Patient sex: M
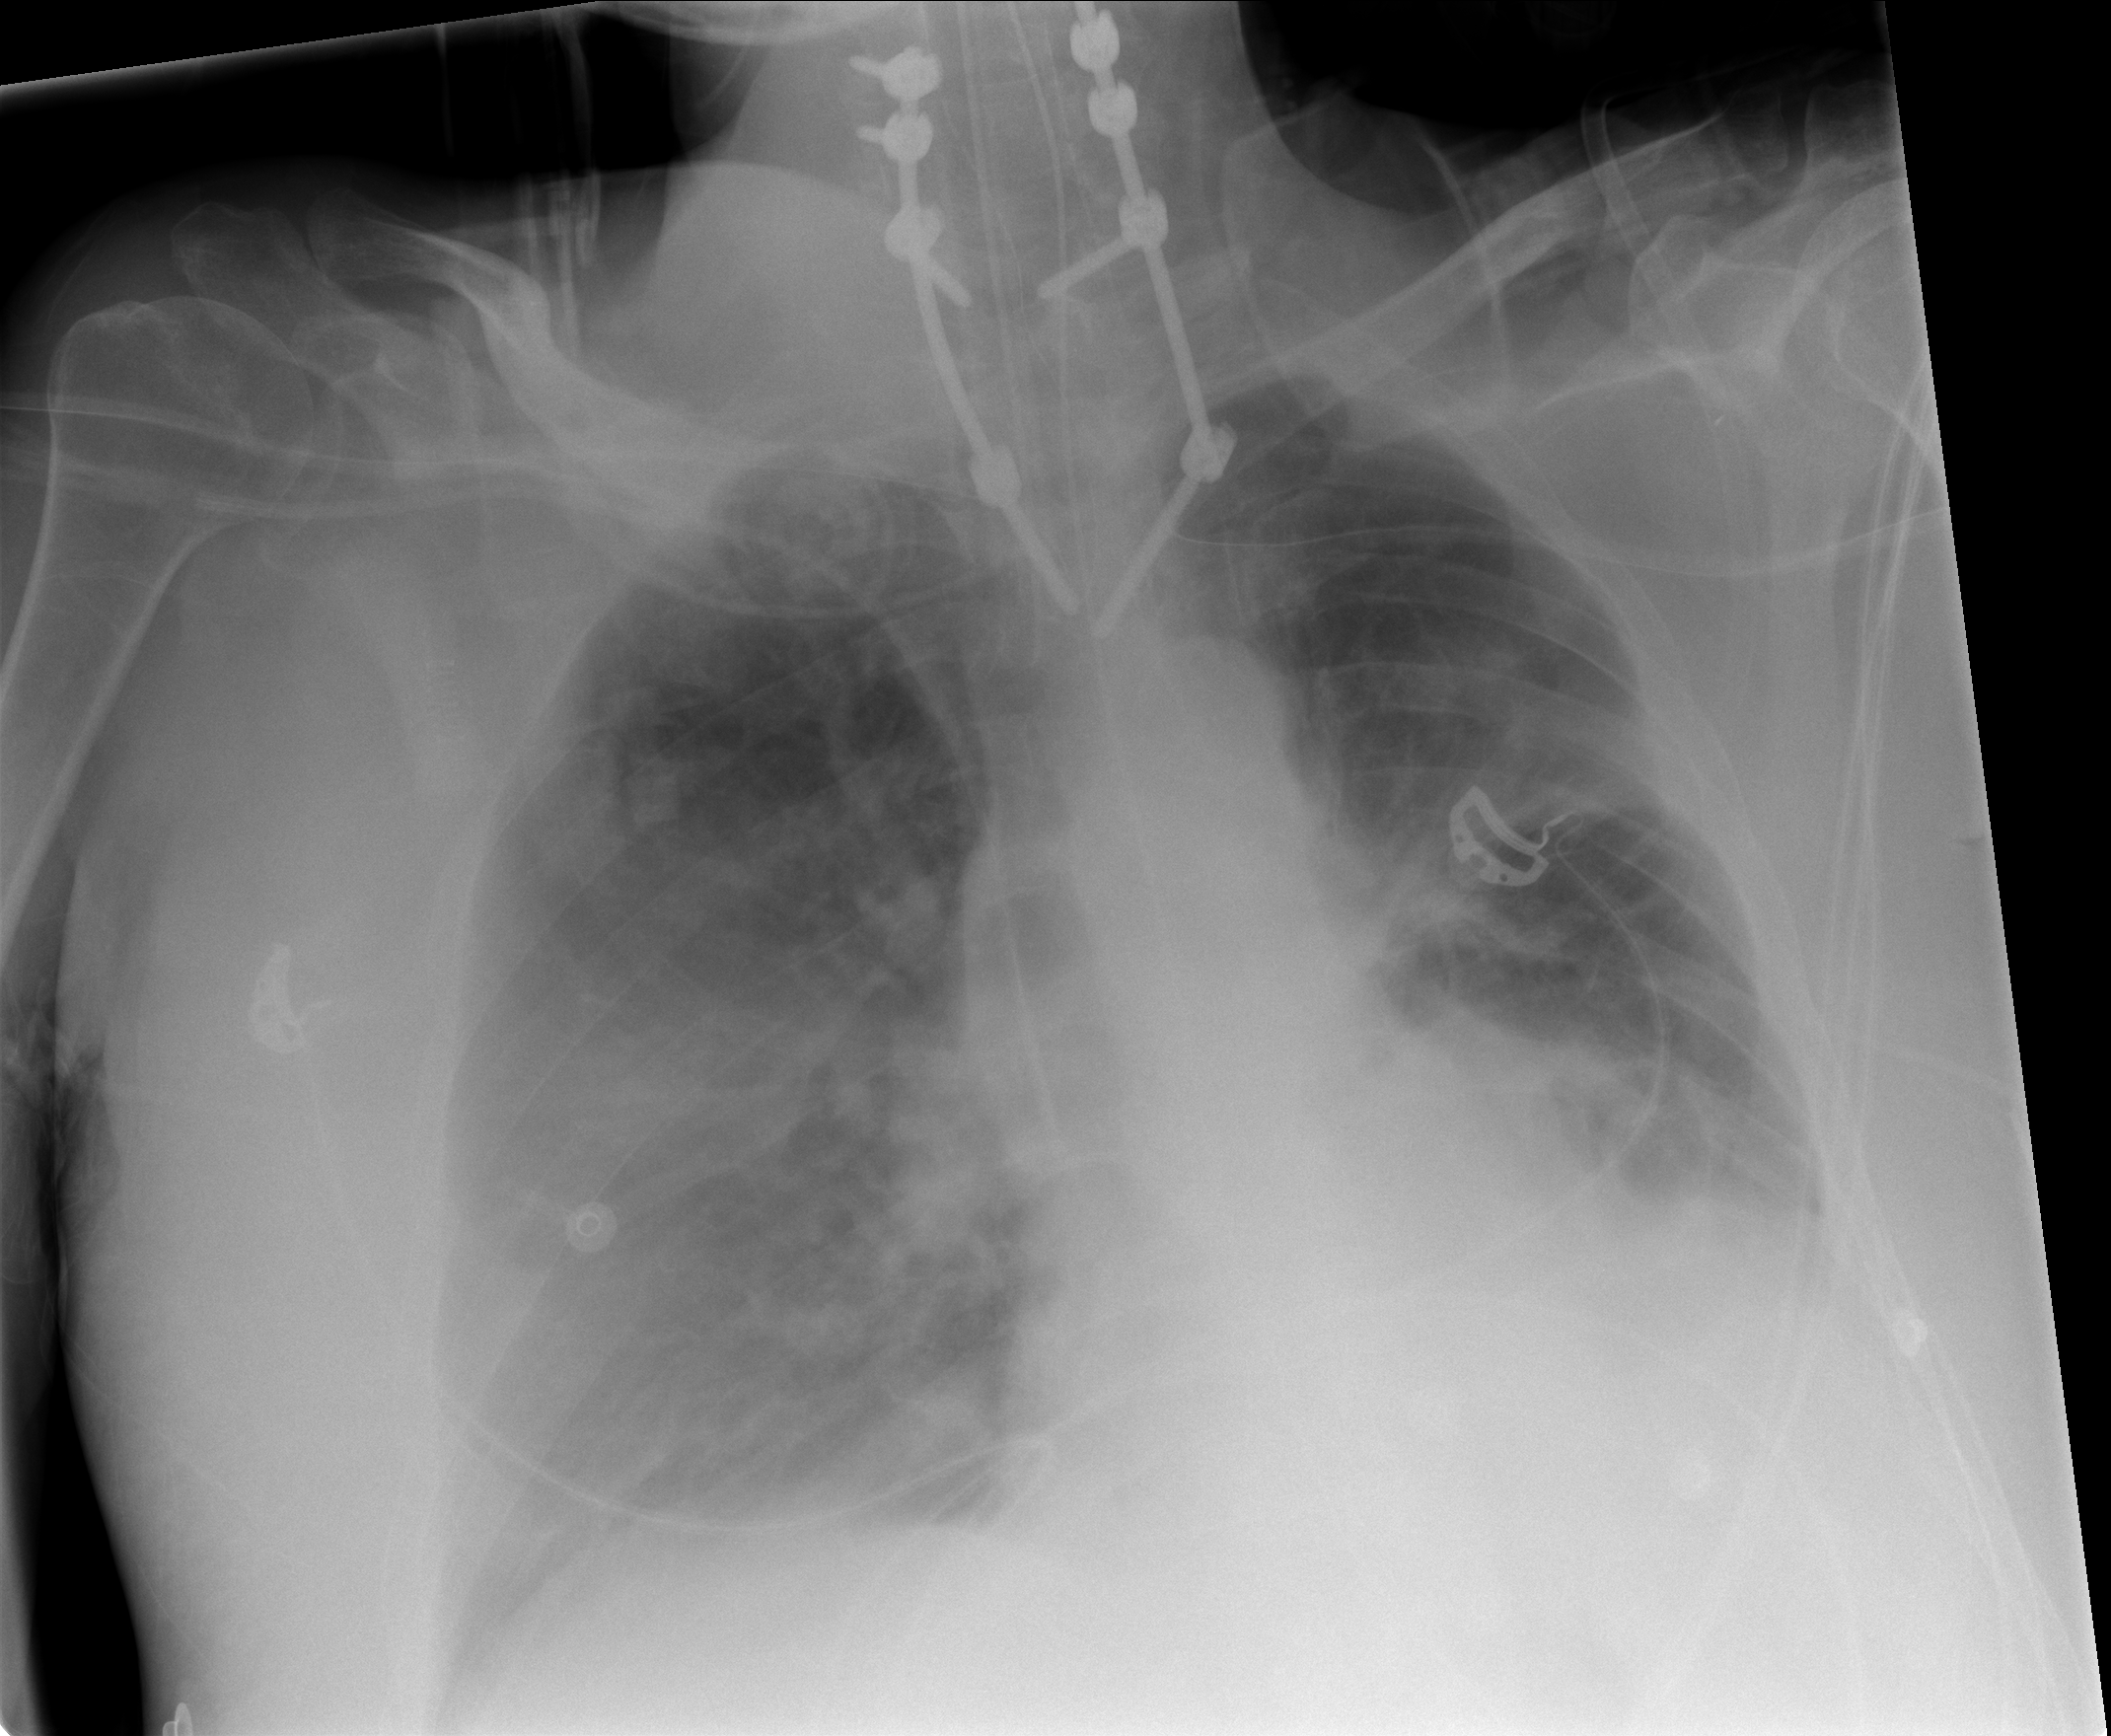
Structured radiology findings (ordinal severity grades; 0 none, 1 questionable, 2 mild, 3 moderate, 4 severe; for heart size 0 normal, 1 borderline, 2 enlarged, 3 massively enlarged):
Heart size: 0
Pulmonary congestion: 2
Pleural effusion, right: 2
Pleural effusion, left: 2
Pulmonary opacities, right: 2
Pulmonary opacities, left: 1
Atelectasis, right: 2
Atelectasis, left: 2